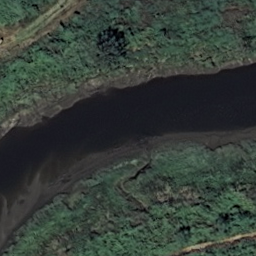
Label: river